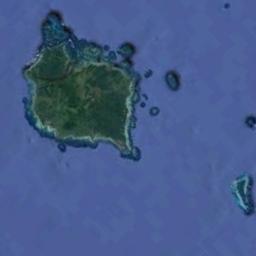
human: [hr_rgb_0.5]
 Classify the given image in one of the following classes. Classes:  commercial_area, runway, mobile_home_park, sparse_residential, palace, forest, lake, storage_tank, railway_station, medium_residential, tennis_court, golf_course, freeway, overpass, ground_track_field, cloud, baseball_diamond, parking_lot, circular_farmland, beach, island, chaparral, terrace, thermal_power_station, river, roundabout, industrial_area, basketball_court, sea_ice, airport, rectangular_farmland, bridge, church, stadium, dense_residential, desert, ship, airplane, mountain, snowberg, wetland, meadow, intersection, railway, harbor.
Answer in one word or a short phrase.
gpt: island